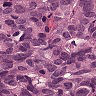
Metastatic tissue present: yes